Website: walmart
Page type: gifting
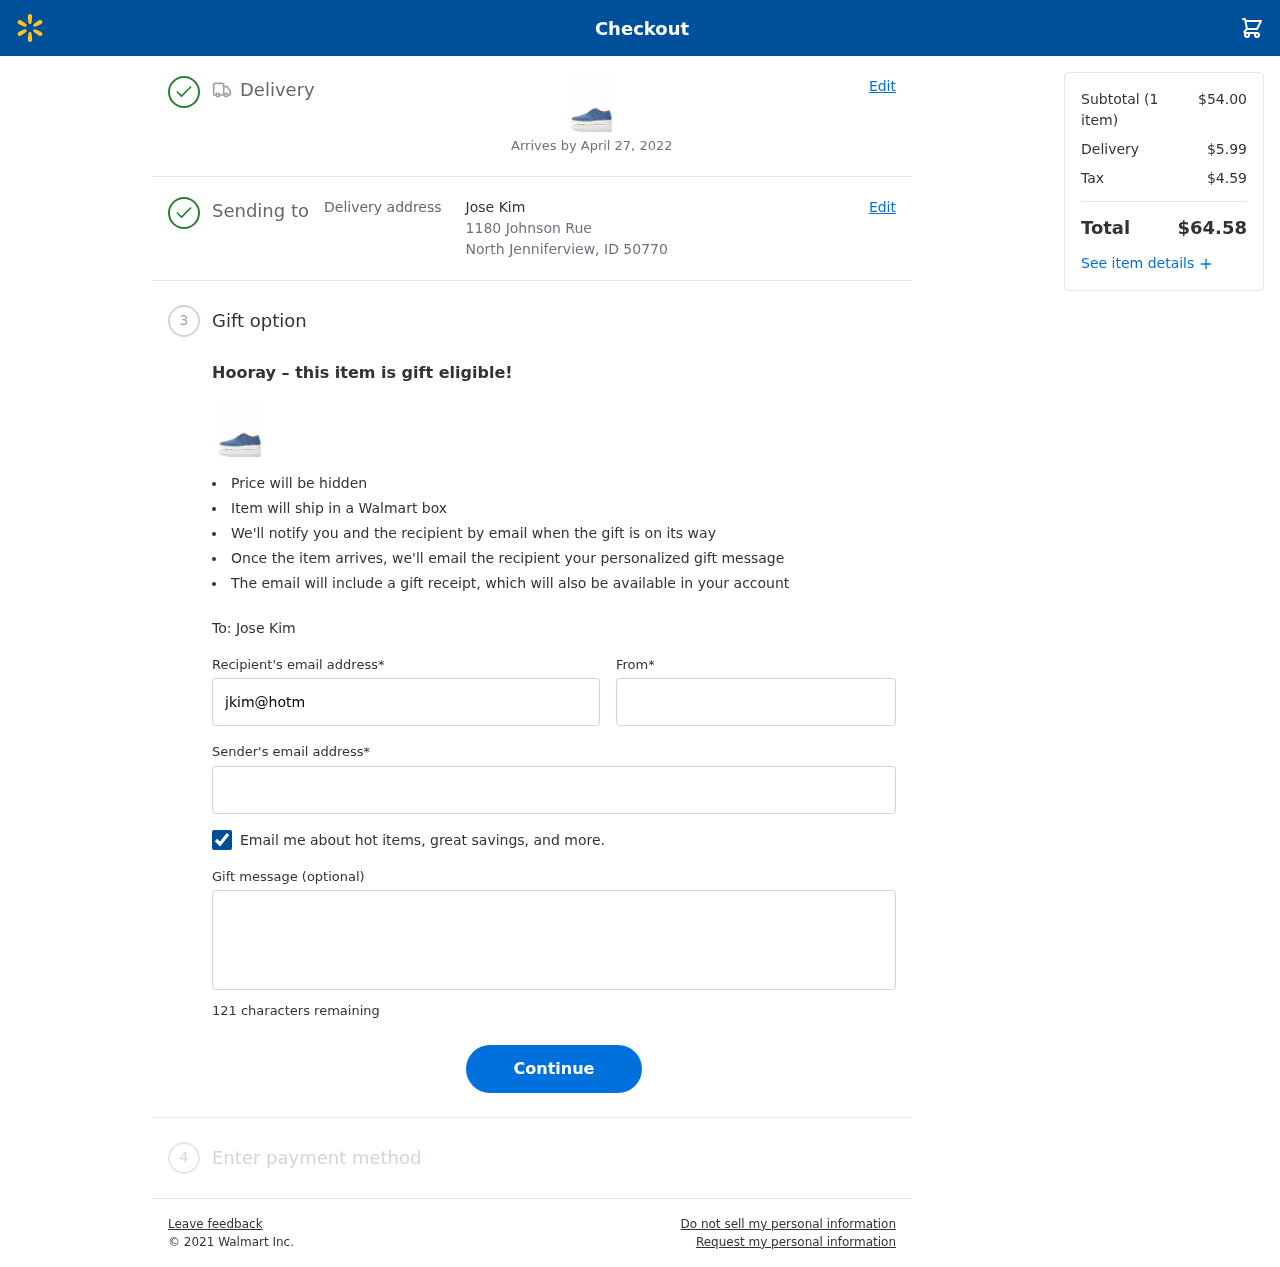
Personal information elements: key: PII_CITY_STATE_ZIP
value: North Jenniferview, ID 50770
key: PII_EMAIL
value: joseph.mccoy@yahoo.com
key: PII_FIRSTNAME
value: Joseph
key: PII_GIFT_EMAIL
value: jkim@hotmail.com
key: PII_GIFT_FULLNAME
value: Jose Kim
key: PII_GIFT_MESSAGE
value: Hey Jose, I saw these cozy moccasins and immediately thought of you! I hope they bring a little extra comfort to your days. Just a little something to brighten your week!
Joseph
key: PII_STREET
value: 1180 Johnson Rue
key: PII_GIFT_FIRSTNAME
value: Jose
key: PII_GIFT_LASTNAME
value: Kim
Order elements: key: ORDER_DELIVERY_DATE
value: Arrives by April 27, 2022
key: ORDER_NUM_ITEMS
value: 1
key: ORDER_SUBTOTAL
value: $54.00
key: ORDER_SHIPPING_COST
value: $5.99
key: ORDER_TAX
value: $4.59
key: ORDER_TOTAL
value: $64.58